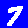
Digit: 7